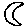
Label: moon